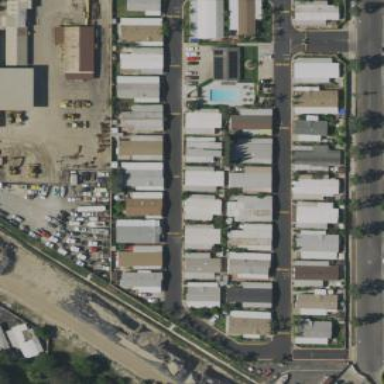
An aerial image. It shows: Residential area designated as trailer park.